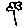
Label: flower